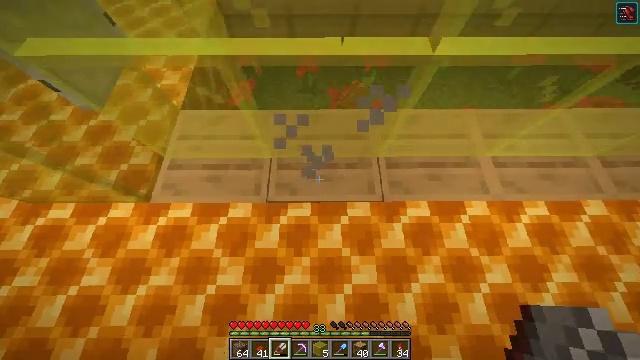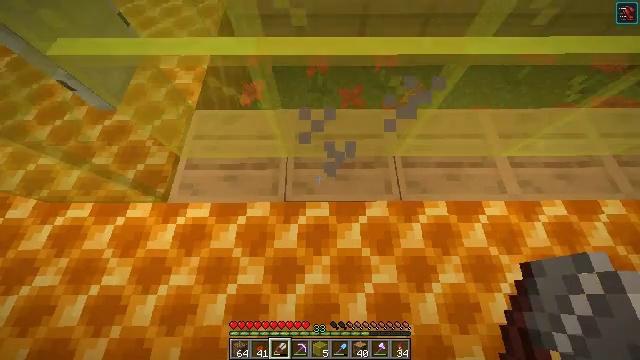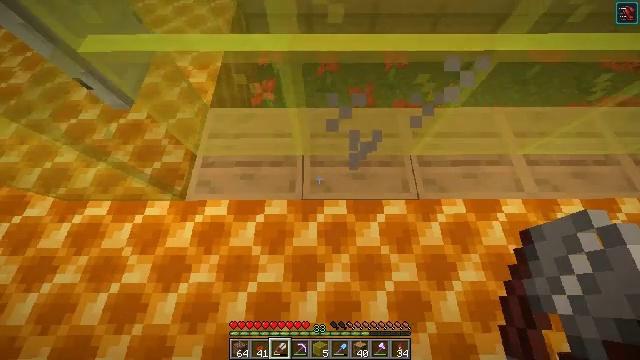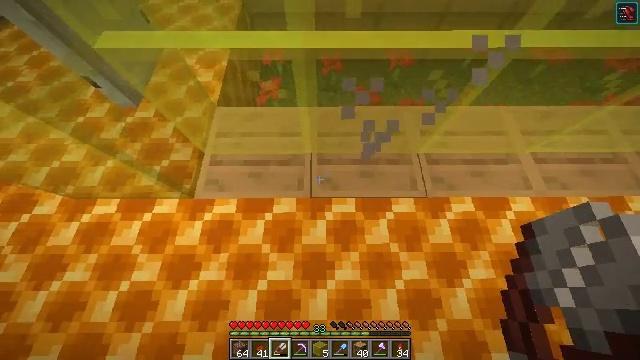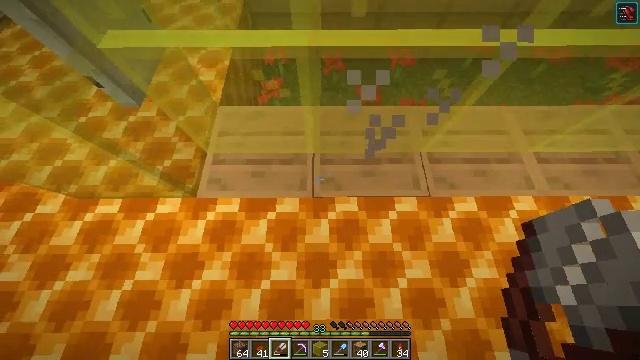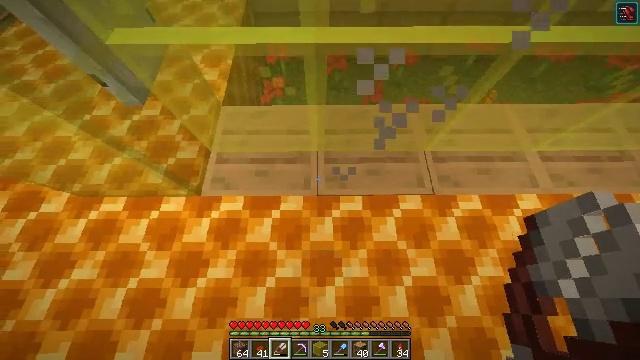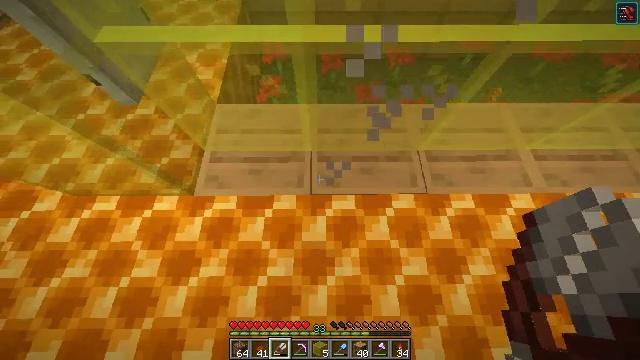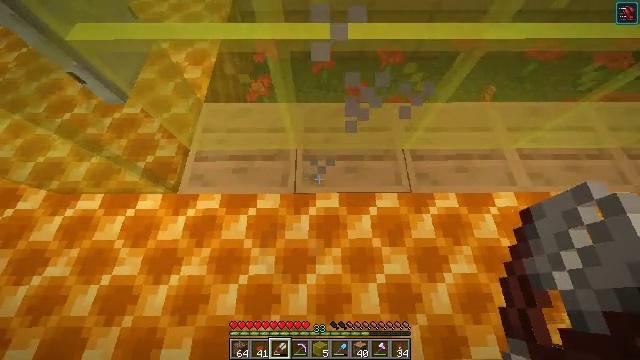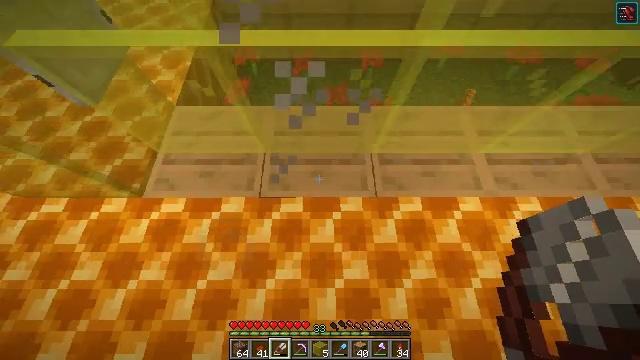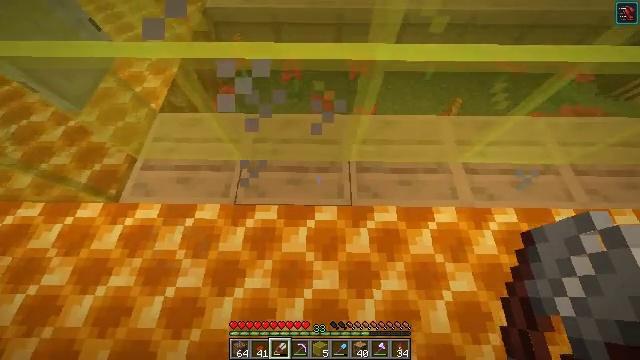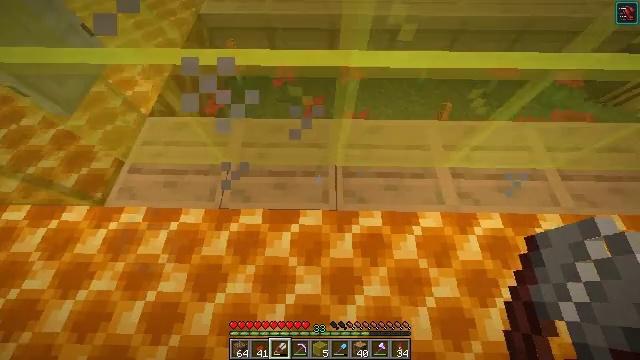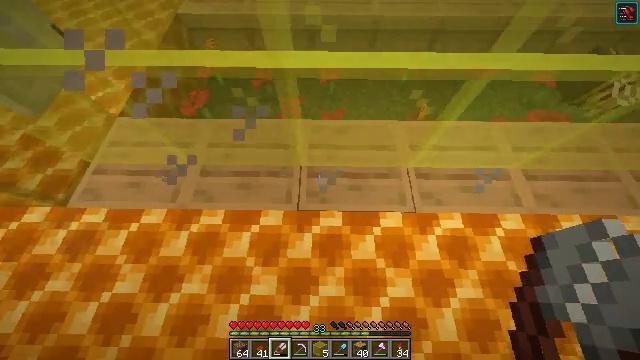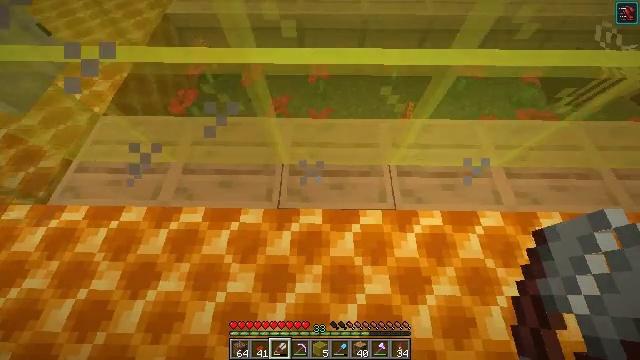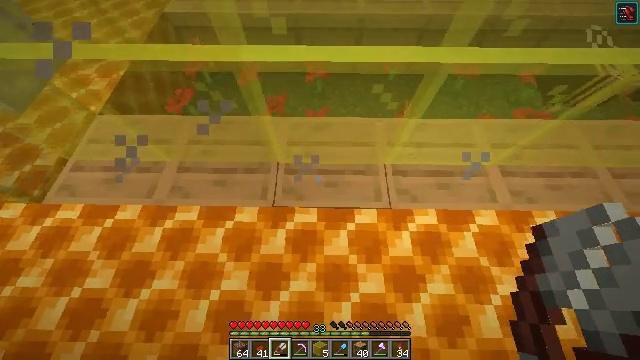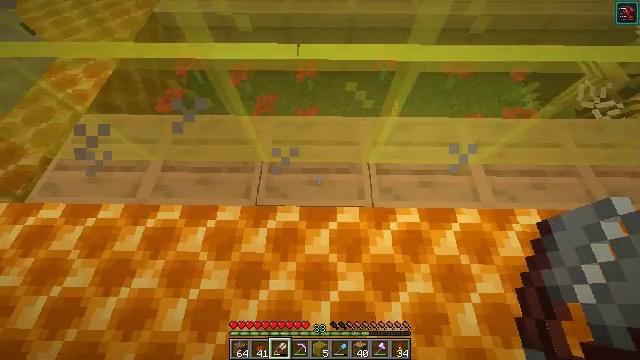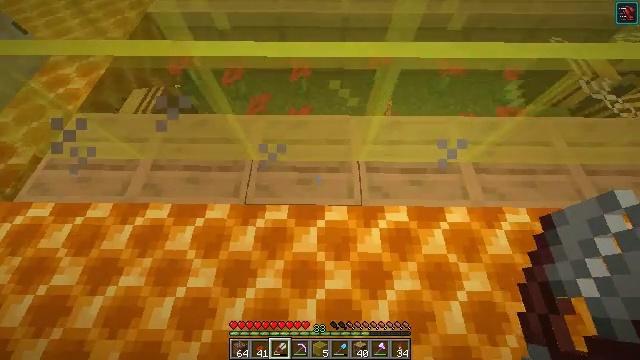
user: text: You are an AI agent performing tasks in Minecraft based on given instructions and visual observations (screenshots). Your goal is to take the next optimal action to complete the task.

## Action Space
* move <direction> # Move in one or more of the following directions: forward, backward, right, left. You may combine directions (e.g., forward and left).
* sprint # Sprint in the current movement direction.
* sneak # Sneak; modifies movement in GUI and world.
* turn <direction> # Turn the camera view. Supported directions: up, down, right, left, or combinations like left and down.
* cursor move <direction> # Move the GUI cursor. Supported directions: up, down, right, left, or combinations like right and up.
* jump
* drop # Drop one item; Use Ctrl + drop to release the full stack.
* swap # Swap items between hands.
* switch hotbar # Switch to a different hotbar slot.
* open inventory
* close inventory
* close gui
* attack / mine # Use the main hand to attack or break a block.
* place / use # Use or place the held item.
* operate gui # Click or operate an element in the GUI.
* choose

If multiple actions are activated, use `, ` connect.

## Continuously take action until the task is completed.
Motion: motion action
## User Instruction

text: Craft a honeycomb block by arranging honeycombs in the crafting grid.
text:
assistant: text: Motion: no_op
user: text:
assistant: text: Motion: no_op
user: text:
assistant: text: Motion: no_op
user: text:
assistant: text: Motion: no_op
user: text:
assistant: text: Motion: no_op
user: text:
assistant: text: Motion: move right, use / place
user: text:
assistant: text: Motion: move right, use / place
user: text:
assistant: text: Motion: move right, use / place
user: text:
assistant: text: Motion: move right, turn up, use / place
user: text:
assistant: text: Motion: move right, use / place
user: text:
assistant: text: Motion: use / place
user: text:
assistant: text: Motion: use / place
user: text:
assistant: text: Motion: use / place
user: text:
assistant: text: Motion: move right, use / place
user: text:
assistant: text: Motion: move right, use / place
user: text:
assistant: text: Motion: move right, use / place
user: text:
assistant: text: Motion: move right, use / place
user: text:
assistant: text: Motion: move right, use / place
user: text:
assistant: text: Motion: move right, use / place
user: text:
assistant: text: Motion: move right, use / place
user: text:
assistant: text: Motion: move right, use / place
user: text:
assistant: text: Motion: move right, use / place
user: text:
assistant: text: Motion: move right, use / place
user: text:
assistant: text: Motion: move right, use / place
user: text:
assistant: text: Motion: move right, use / place
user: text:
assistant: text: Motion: move right, use / place
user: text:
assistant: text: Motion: move right, use / place
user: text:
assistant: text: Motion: move right, use / place
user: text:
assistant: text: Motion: move right, use / place
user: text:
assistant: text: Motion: use / place